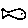
Label: fish